Question: I'm trying to use Rickshaw to display data in our JS app, but the y-axis is sometimes cutoff:

I have tried several variants of "display:visible", but nothing seems to work. Do you know how to fix this? (i.e. show the full "$100")?
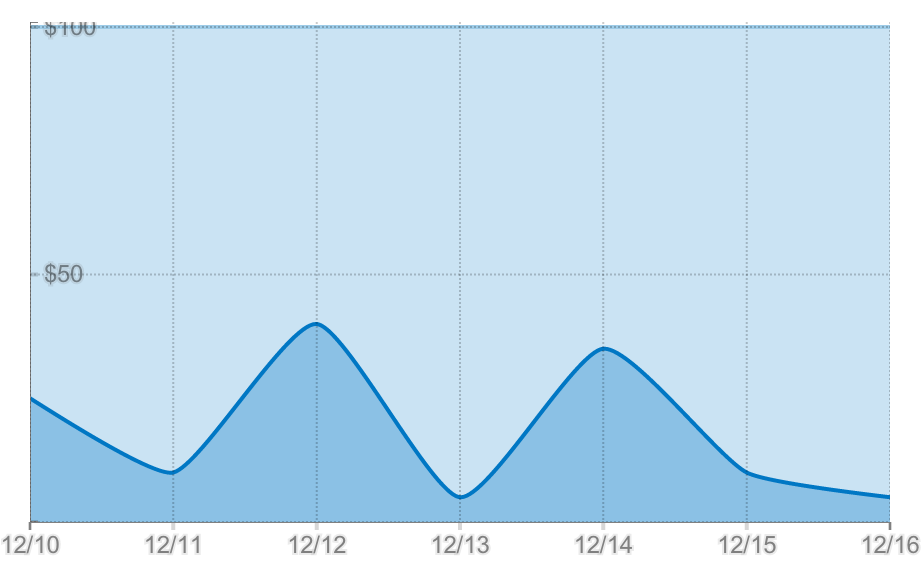
Answer: You can add padding to the 'Rickshaw.Graph' object itself when creating/instantiating it:
'''
var graph = new Rickshaw.Graph( {
element: document.getElementById("chart"),
renderer: 'line',
stroke: true,
series: seriesVar,
padding: {top: 0.02, left: 0.02, right: 0.02, bottom: 0.02}
} );
'''
See <URL> for padding explanation.